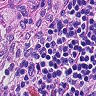
Metastatic tissue present: no